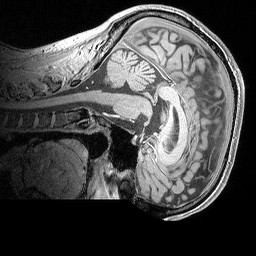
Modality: MP2RAGE
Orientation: sagittal
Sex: male
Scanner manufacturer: siemens
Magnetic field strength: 3 T
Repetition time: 5 s
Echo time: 0.00292 s